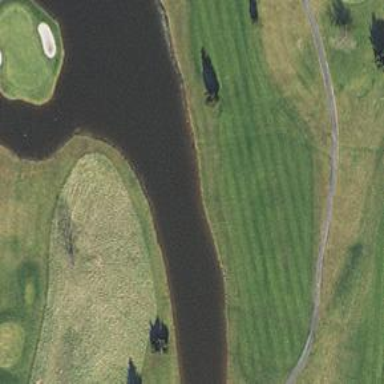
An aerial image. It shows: Water hazard in golf course. The hazard is natural water feature.